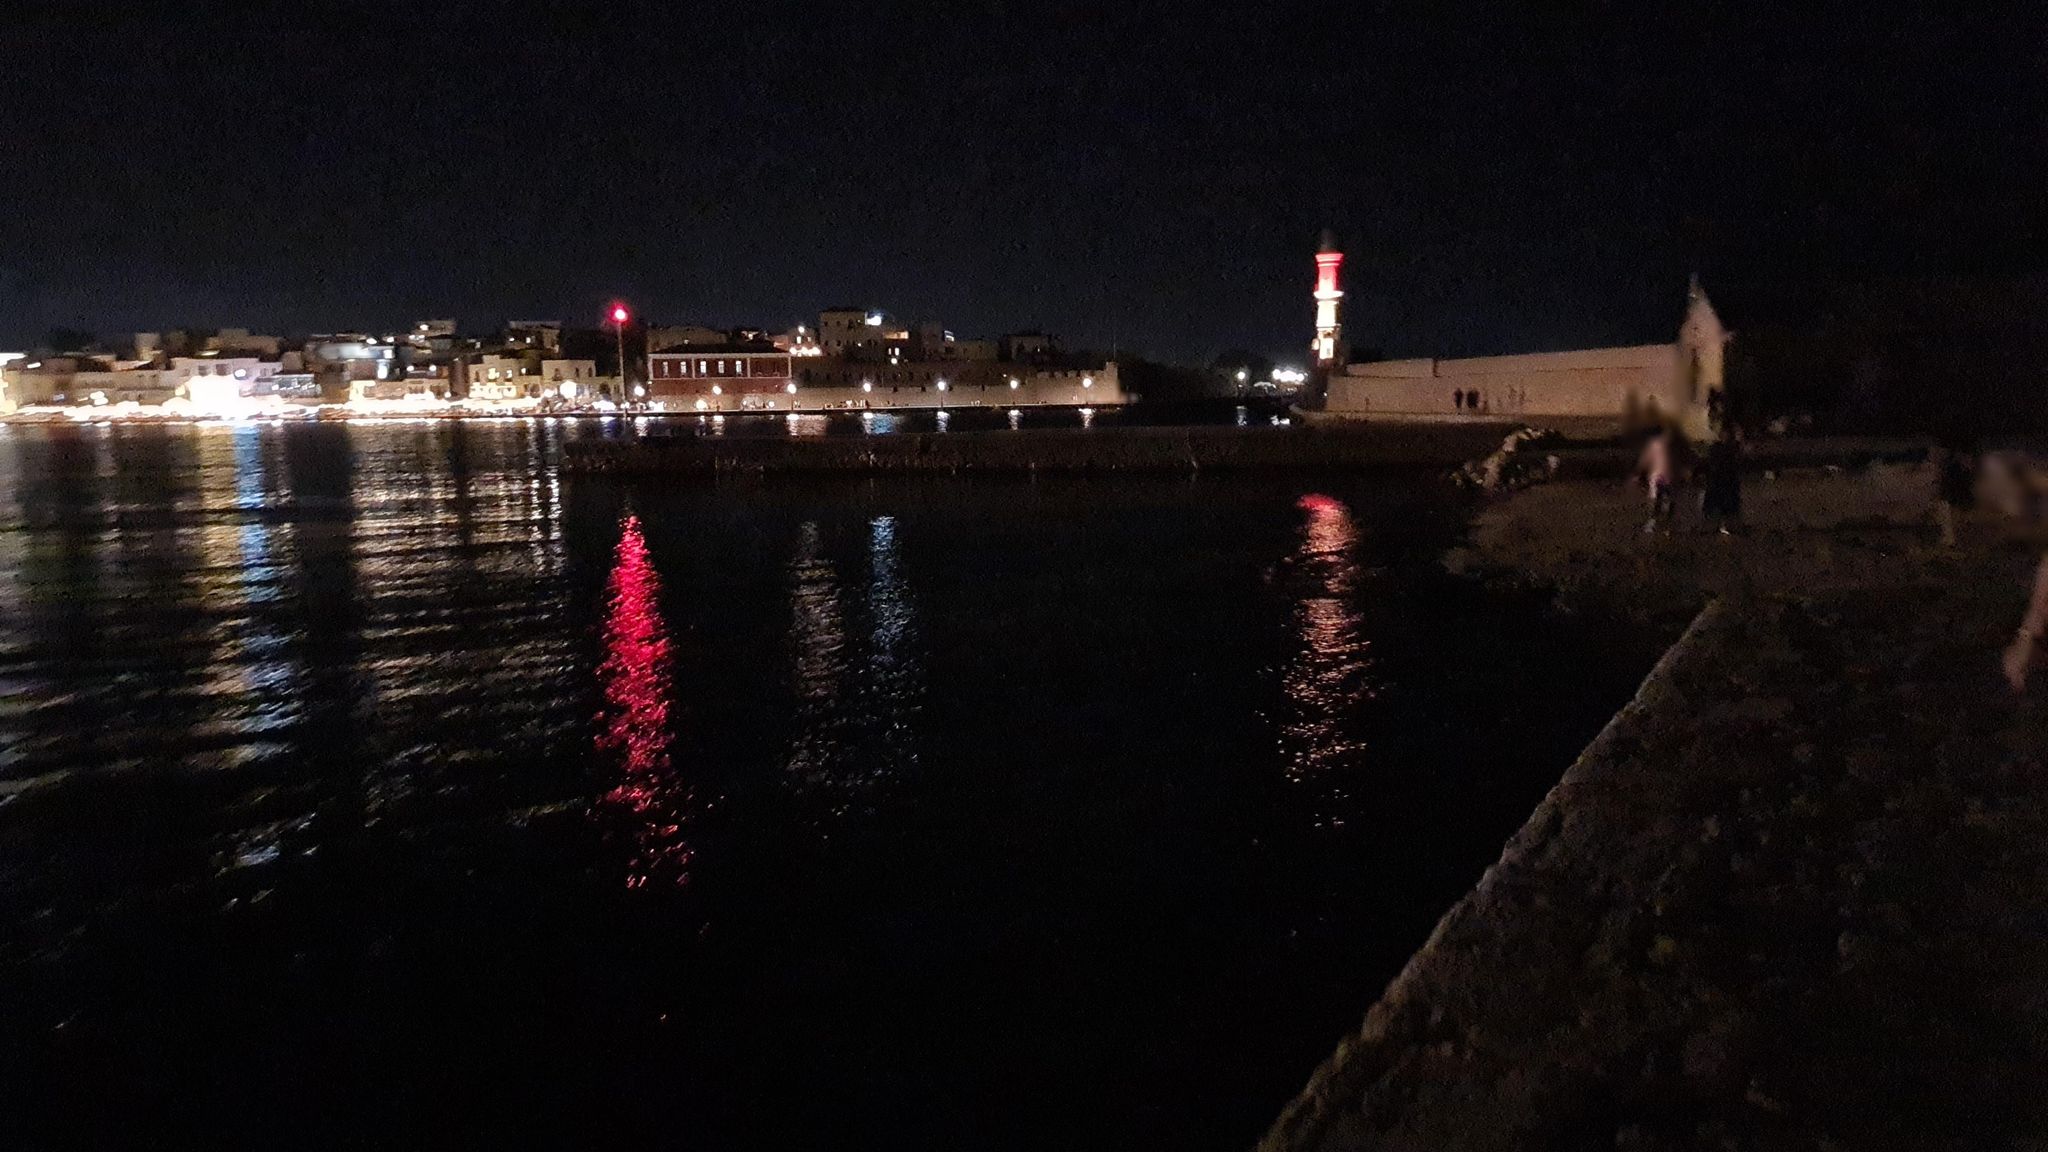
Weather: snowy
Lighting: night
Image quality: slightly poor
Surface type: walking surface
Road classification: residential, footway, steps
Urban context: urban centre
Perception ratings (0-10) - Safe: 0.52, Lively: 2.61, Beautiful: 6.82, Boring: 3.8, Depressing: 0.86, Wealthy: 7.42